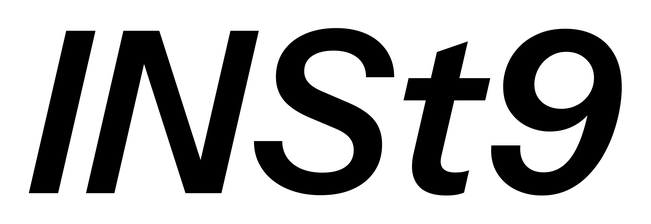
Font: InstrumentSans-Italic_SemiBold_Italic